Question: I'm having trouble developing the UI for my first lame "game".
Here is a screenshot.

I'm using a LinearLayout that contains a TableLayout with TableRows. It seems so tedious and hard to control the position of elements.
For example, to get things to line up, I've inserted empty TextViews to "push" other elements into place.
I've also added padding to the buttons to get them to be the size I want.
Is there a better way of doing this?
Thanks!
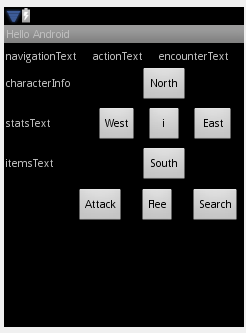
Answer: You definitely want to be using a <URL> for this.
You would be able to specify where each button is in relation to other buttons.
Absolutely AVOID developing your UIs the way you are currently trying. The TextViews will be different sizes for different distributions of Android, and will likely only look right on the device you tested them for.
EDIT:
If you need empty space, use the XML attribute 'android:weightSum="x"' in the parent view and android:layout_weight="y" in the child. This will make the child take up (y/x) of the space allotted to it in the layout_height and layout_width.
EDIT:
I think another good bit of advice for this would be to use individual layouts for things like your "direction" buttons. You'll be able to handle where they are on the screen as a group, instead of having to move each individually.